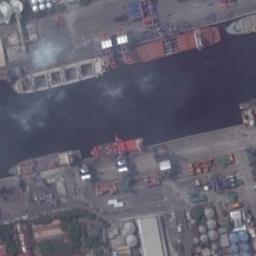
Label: ship